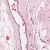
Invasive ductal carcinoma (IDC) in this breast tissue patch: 0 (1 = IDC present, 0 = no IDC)